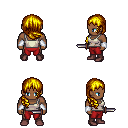
a pixel art fantasy rpg character, male body template, human, dark skin, white pirate shirt, red pants, blonde right-swept hairstyle, white cloth bracers, maroon shoes, dagger, four views (front, back, left, right), 2x2 character sprite sheet, small pixel art, hard edges, no anti-aliasing